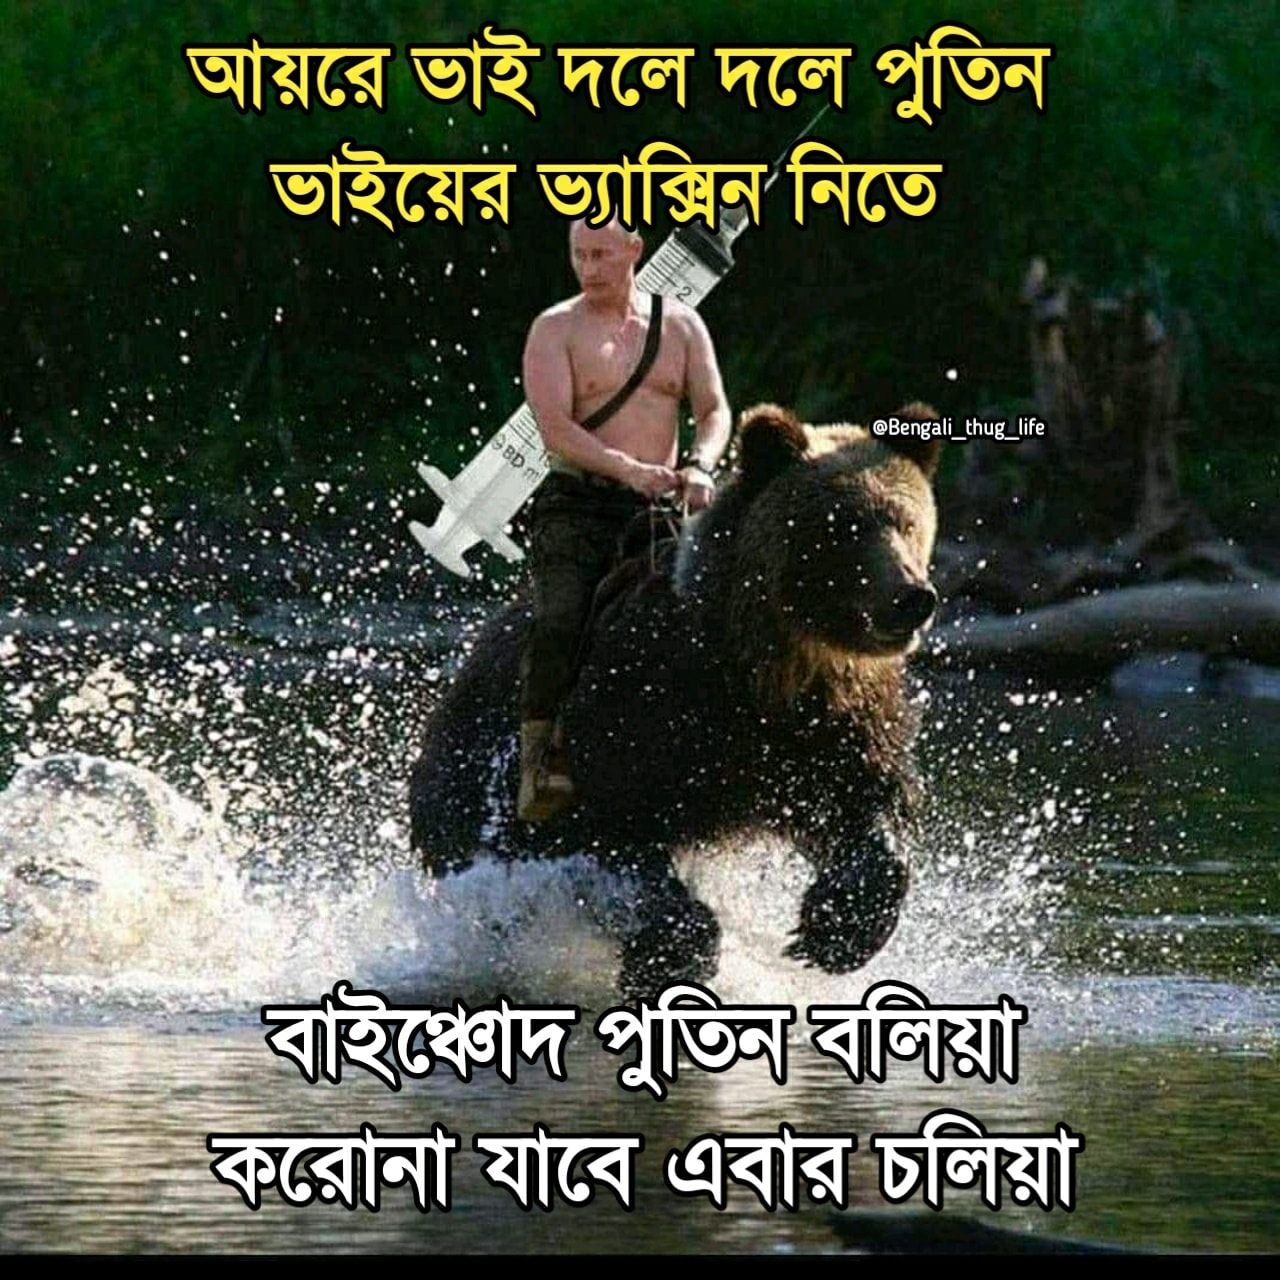
Caption: আয়রে ভাই দলে দলে পুতিন ভাইয়ের ভ্যাক্সিন নিতে     বাইঞ্চোদ পুতিন বলিয়া করোনা যাবে এবার চলিয়া
Label: hate